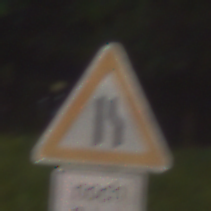
Verkehrszeichen: EinseitigVerengteFahrbahnRechts
Zusatzzeichen unten: LaengeEinerStrecke4
Umgebung: Outdoor, Suburban
Tageszeit: Night
Wetter: PartlyCloudy
Licht: Artificial
Jahreszeit: NotSpecified
Kontrast: HighContrast